Question: I created a form in VBA that sends data to a table. The whole Excel sheet where the table is has a orange background, but the table, that has no background, since I want the table to have its default format, which already has a background, as you can see here:
.
If I added a new row with info to my table, it'd grow a row, but if I wanted to erase that row and resize the table back, that row would have no background now. Neither the table default background, nor the sheet orange background I want it to have.
I want to write code that:
- 'interior.colorindex'- 'interior.colorindex = 0'
.
'''
Dim irowoffset As Long: irowoffset = Hoja2.Range("table2").Rows.Count
Dim belowtable2 As Range
belowtable2 = Hoja2.Range("table2").Offset("irowoffset")
Dim cell As Range
For Each cell In belowtable2
If cell.Interior.ColorIndex <> 45 Then
Hoja2.Cells.Interior.ColorIndex = 45
Hoja2.Range("table2").Interior.ColorIndex = 0
End If
Next cell
'''
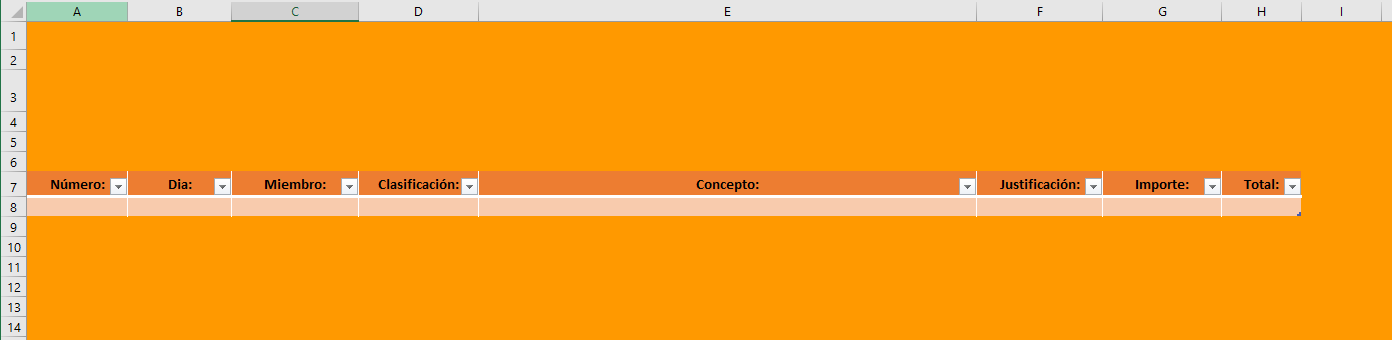
Answer: Well, put this code into the Worksheet module.
It works quite well even though running through all the cells doesn't seem efficient.
'''
Private Sub Worksheet_Change(ByVal Target As Excel.Range)
Dim irowoffset As Long
Dim belowtable2 As Range
Dim cell As Range
With Worksheets(1)
irowoffset = .Range("table2").Rows.Count
Set belowtable2 = .Range("table2").Offset(irowoffset)
For Each cell In belowtable2
If cell.Interior.ColorIndex <> 45 Then
.Cells.Interior.ColorIndex = 45
.Range("table2").Interior.ColorIndex = 0
End If
Next cell
End With
End Sub
'''
You may need to change the Worksheet to something else (I chose the first worksheet in the workbook, you may specify it preferably by name).
I assumed that Hoja2 is a worksheet.
<URL>
<URL>
---
Edit:
This code seems better:
'''
Private Sub Worksheet_Change(ByVal Target As Excel.Range)
Dim belowTable As Range
Dim belowTableAll As Range
With Worksheets(1)
Set belowTable = .Range("table2").Resize(1, .Range("table2").Columns.Count).Offset(.Range("table2").Rows.Count, 0)
Set belowTableAll = .Range(belowTable, .Cells(.Rows.Count, 1))
belowTableAll.Interior.ColorIndex = 45
.Range("table2").Interior.ColorIndex = 0
End With
End Sub
'''